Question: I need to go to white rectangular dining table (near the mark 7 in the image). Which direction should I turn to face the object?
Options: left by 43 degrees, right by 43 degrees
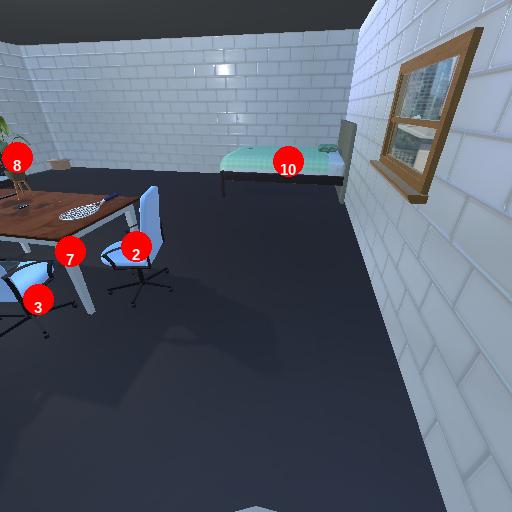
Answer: left by 43 degrees